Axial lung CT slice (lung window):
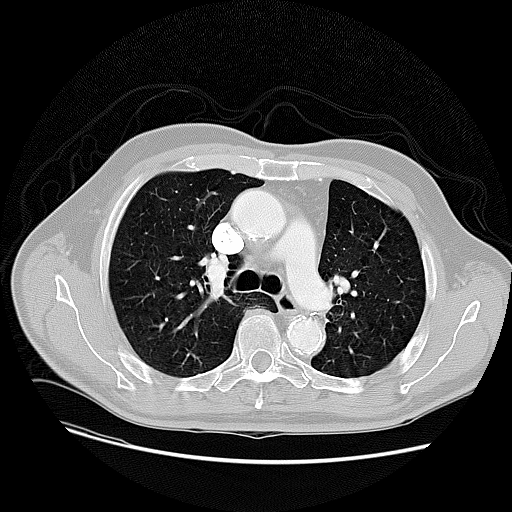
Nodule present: no